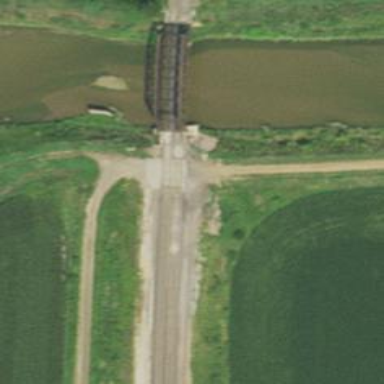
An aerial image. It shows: Level crossing with saltire marking.